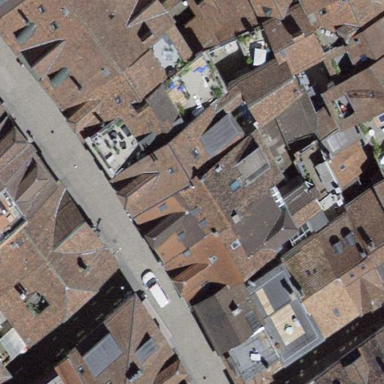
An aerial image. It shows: The apartments building with roof made of roof tiles.